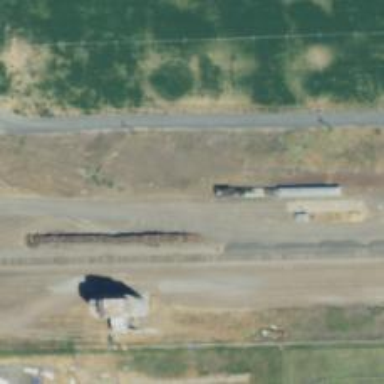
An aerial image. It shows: Railway track.